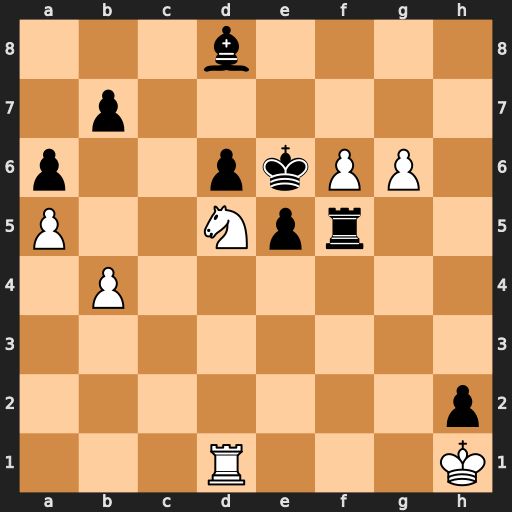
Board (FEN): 3b4/1p6/p2pkPP1/P2Npr2/1P6/8/7p/3R3K
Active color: w
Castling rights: -
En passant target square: -
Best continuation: f7 Rxf7 gxf7